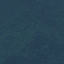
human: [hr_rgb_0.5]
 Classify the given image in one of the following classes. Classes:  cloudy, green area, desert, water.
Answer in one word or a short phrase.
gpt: green area